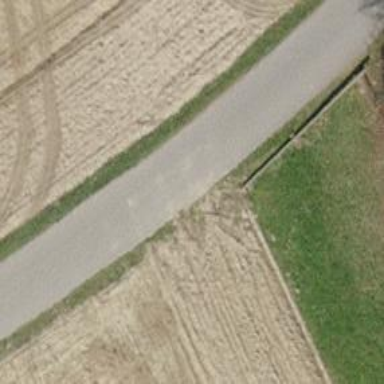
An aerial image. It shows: Asphalt track with grade1 surface.